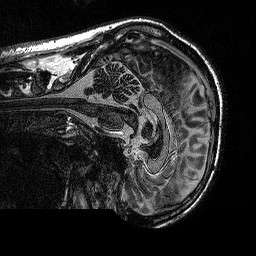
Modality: MP2RAGE
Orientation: sagittal
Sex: male
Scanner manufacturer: siemens
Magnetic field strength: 3 T
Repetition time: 5 s
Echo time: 0.00292 s